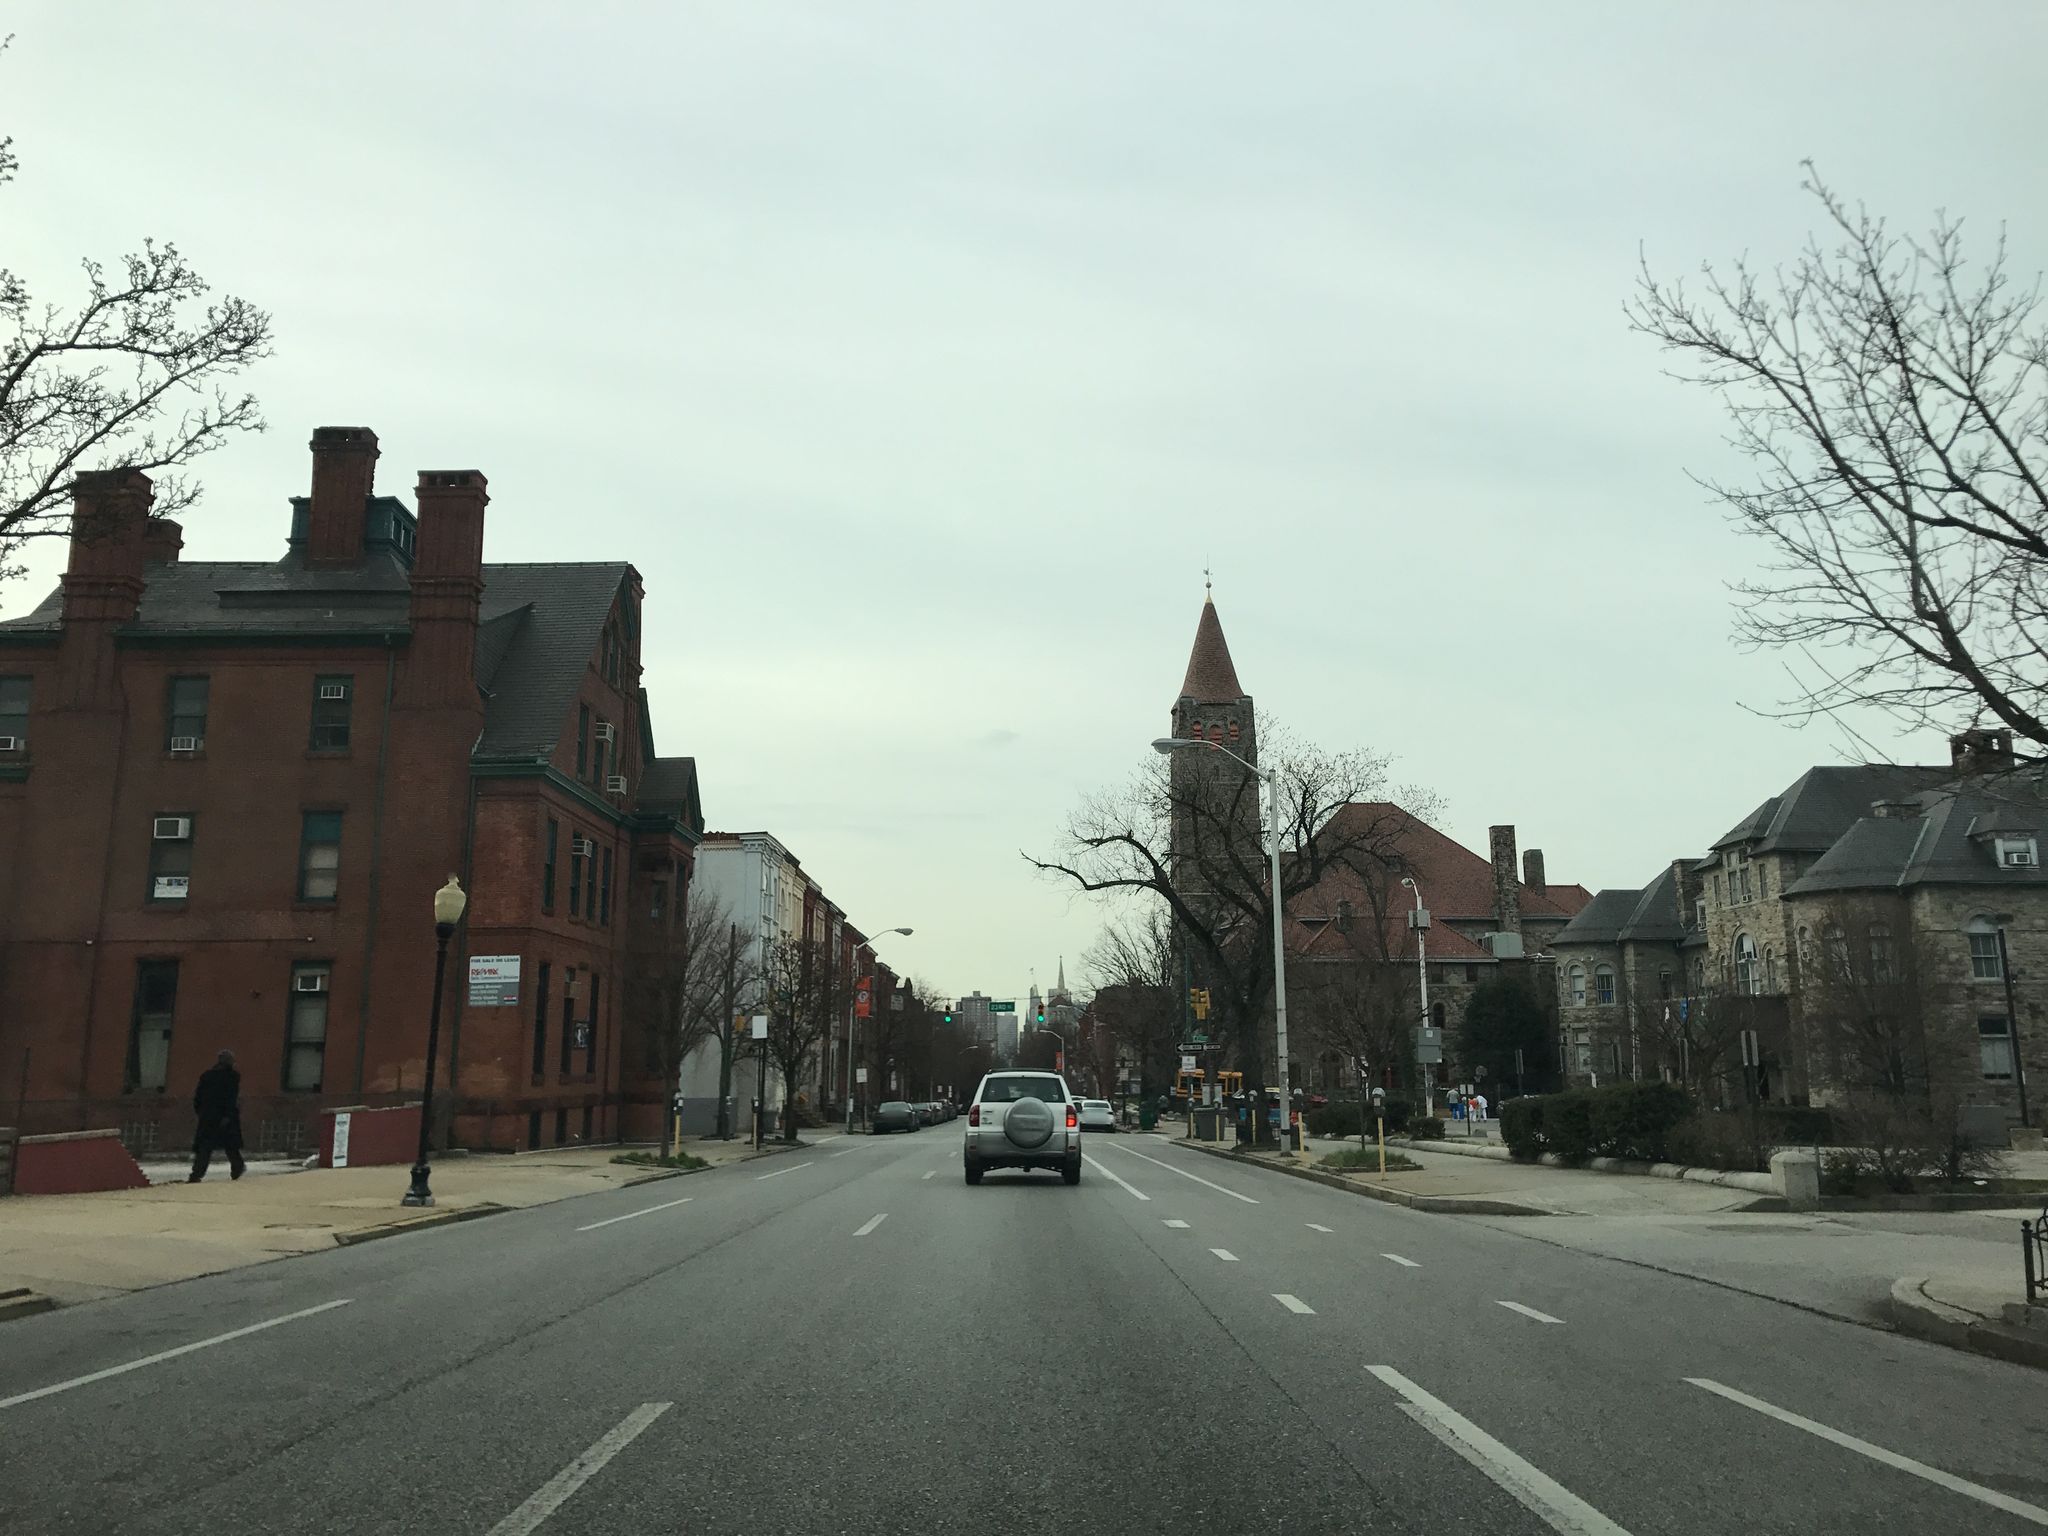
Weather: clear
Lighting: day
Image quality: good
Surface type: driving surface
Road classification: primary
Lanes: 3
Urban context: urban centre
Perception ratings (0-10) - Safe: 7.71, Lively: 8.03, Beautiful: 8.2, Boring: 3.36, Depressing: 2.69, Wealthy: 6.97